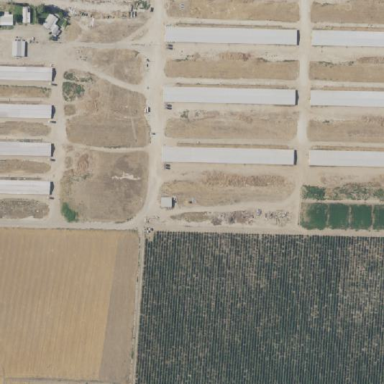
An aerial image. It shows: Farmyard area.